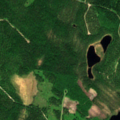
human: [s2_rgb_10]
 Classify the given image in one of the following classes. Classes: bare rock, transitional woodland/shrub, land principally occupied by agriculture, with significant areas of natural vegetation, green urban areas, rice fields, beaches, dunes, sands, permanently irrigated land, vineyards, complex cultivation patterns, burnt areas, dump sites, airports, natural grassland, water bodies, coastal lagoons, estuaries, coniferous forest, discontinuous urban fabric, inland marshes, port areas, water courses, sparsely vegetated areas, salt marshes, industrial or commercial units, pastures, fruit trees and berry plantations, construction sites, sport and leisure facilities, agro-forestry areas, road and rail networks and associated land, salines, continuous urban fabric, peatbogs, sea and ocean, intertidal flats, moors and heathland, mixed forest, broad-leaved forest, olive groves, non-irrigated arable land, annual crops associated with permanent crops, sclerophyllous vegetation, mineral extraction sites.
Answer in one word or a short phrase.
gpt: coniferous forest, mixed forest